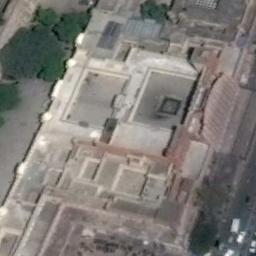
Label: palace